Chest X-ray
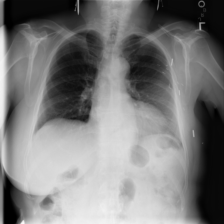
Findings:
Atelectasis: negative
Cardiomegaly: negative
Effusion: negative
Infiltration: negative
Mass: negative
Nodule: negative
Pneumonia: negative
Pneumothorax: negative
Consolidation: negative
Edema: negative
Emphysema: negative
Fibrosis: negative
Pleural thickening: negative
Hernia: negative